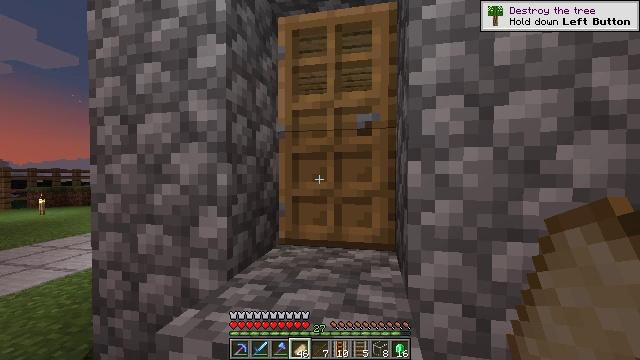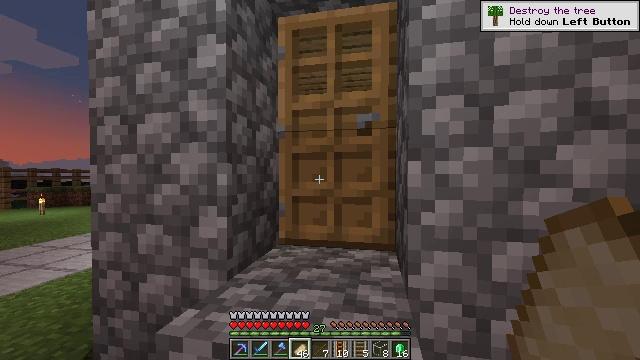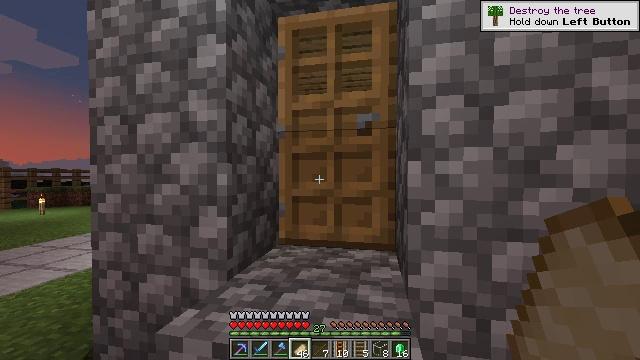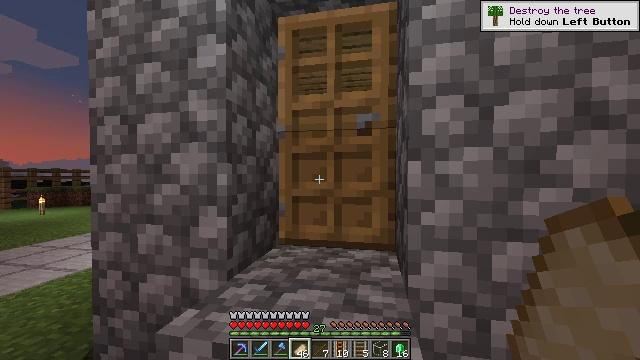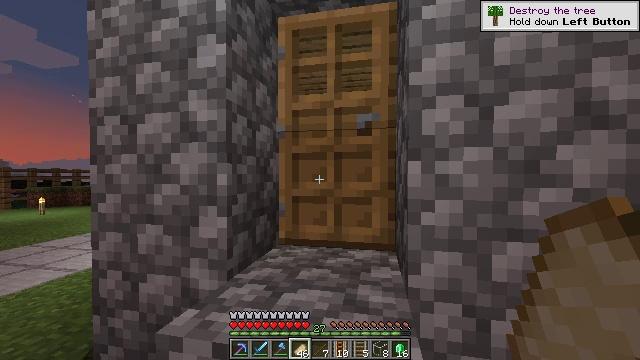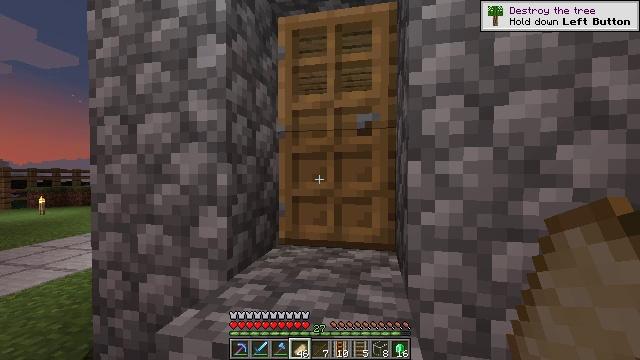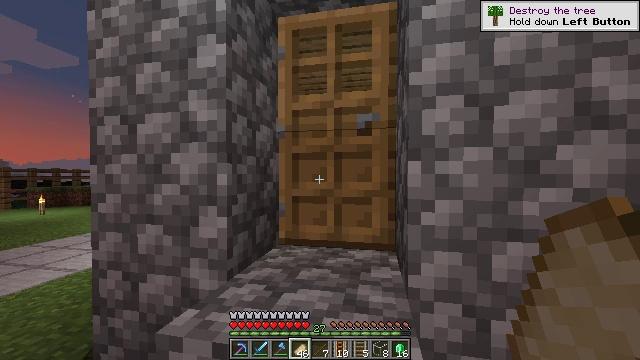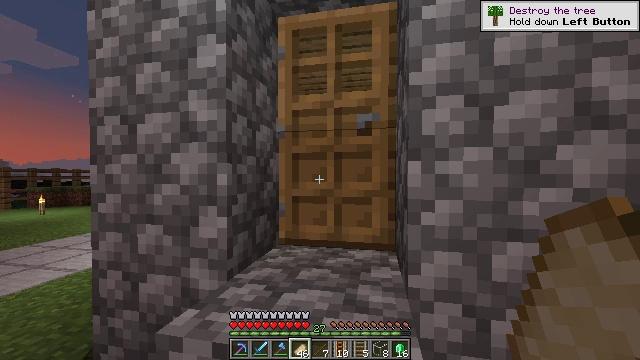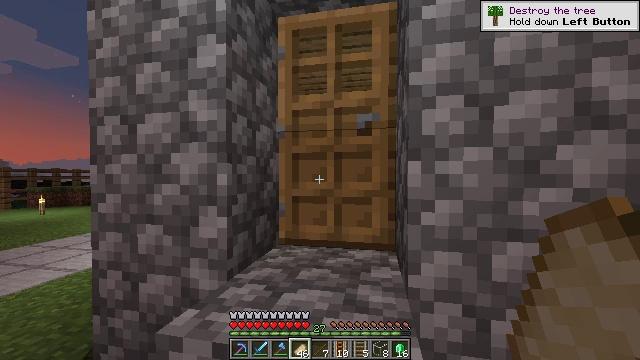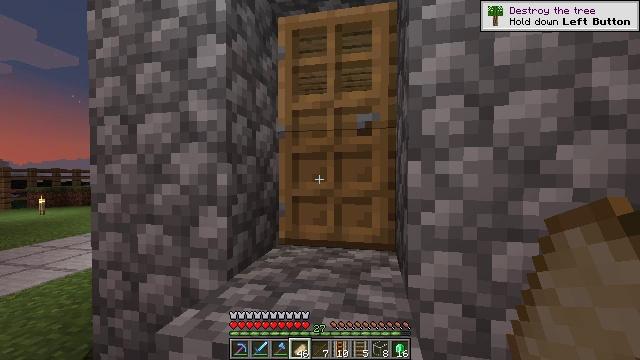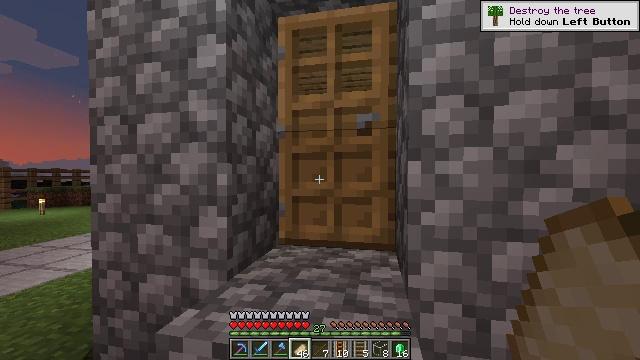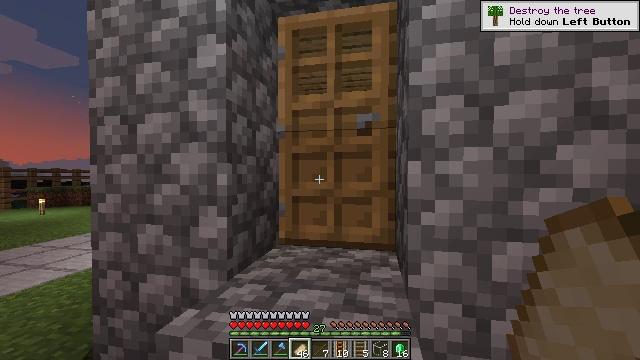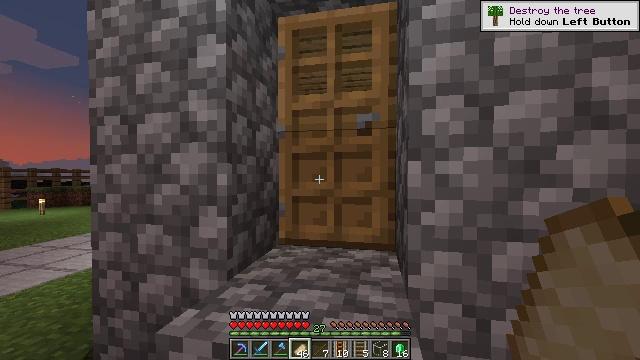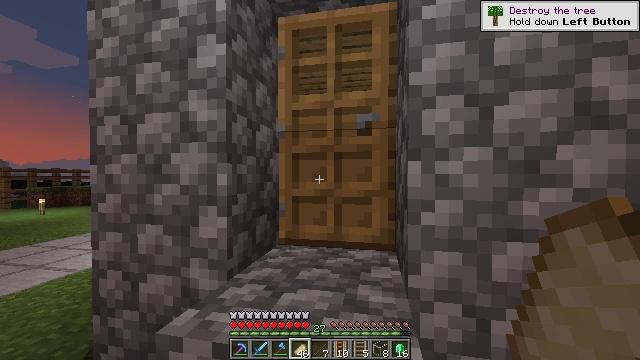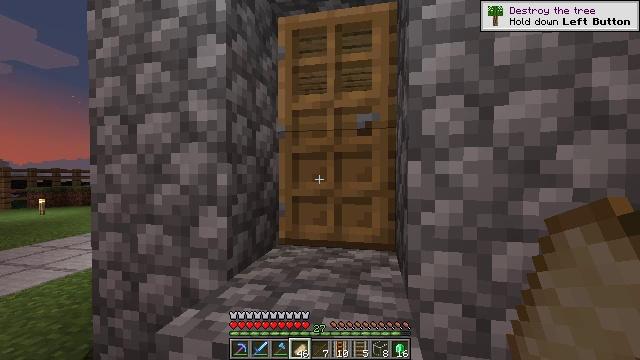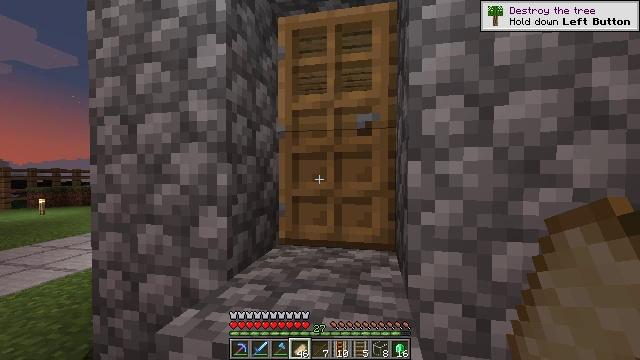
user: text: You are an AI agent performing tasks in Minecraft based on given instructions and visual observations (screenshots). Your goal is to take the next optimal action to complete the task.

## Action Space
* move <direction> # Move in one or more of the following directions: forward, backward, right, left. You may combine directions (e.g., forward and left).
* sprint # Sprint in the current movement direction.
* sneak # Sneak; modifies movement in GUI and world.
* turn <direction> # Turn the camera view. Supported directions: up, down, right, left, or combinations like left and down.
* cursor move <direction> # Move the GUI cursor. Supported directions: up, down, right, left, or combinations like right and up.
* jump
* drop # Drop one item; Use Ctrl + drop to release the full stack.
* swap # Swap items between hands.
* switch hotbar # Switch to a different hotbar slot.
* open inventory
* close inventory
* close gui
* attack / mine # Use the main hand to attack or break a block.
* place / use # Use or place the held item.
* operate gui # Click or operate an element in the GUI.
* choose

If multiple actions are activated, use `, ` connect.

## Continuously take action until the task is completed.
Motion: motion action
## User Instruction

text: Use cactus to craft a green dye.
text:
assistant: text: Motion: no_op
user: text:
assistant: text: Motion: no_op
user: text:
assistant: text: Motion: no_op
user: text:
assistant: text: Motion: no_op
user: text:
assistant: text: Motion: no_op
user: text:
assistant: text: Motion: no_op
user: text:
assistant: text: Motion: no_op
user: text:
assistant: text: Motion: no_op
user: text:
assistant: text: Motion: no_op
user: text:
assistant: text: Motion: no_op
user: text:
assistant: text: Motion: no_op
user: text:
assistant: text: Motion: no_op
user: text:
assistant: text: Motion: no_op
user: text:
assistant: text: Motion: no_op
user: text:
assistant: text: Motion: no_op
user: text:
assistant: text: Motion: no_op
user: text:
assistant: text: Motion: no_op
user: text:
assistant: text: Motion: no_op
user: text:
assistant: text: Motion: no_op
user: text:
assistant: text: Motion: no_op
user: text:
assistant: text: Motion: no_op
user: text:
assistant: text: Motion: no_op
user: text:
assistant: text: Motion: no_op
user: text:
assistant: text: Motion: no_op
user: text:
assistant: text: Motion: no_op
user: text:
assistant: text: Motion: no_op
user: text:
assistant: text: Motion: no_op
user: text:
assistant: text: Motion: no_op
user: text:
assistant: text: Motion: no_op
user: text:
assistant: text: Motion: no_op